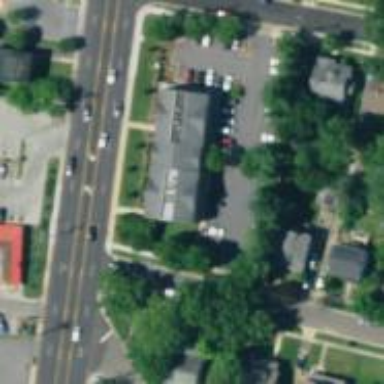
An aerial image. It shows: Healthcare center.